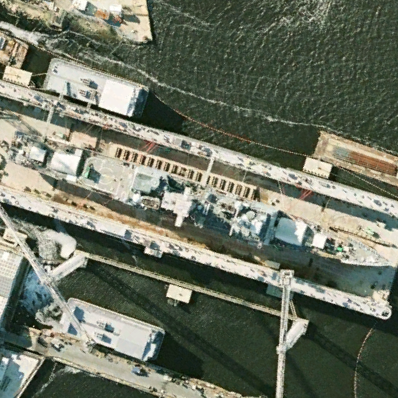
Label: cruiser